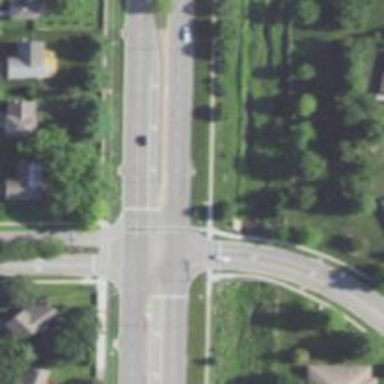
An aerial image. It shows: Solid stop line on the road marking.